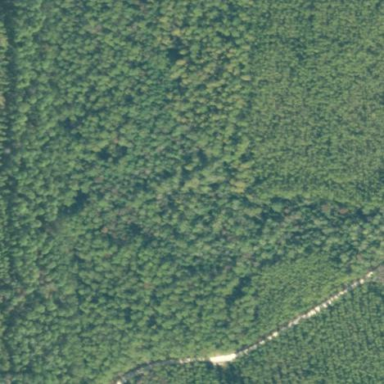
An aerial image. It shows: Woodland with needle-leaved trees.